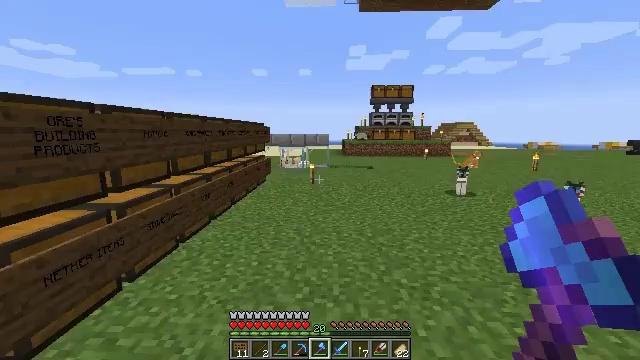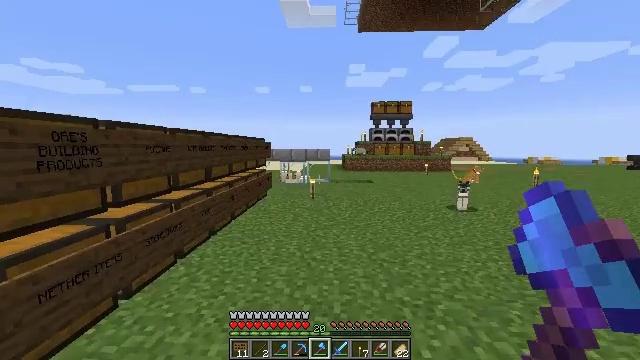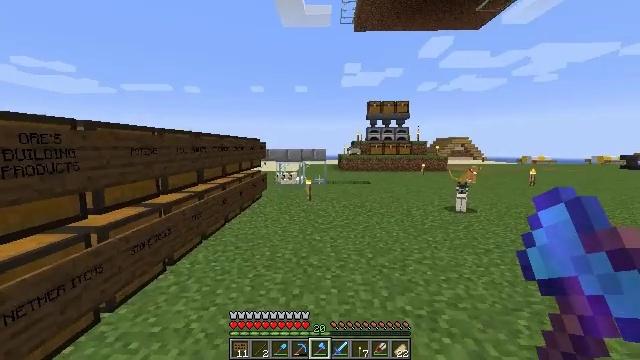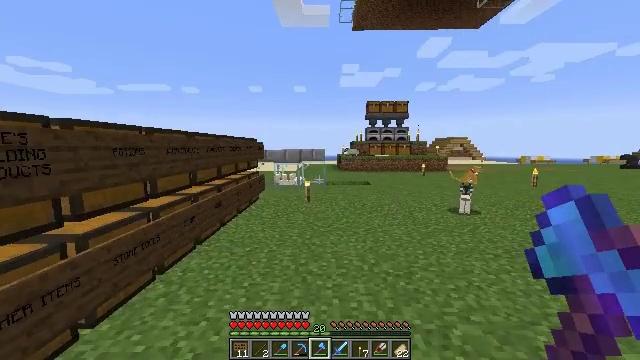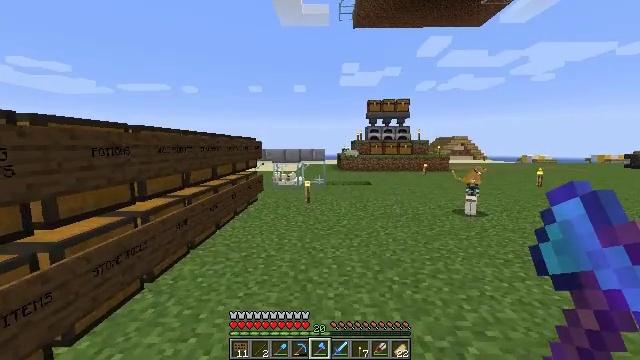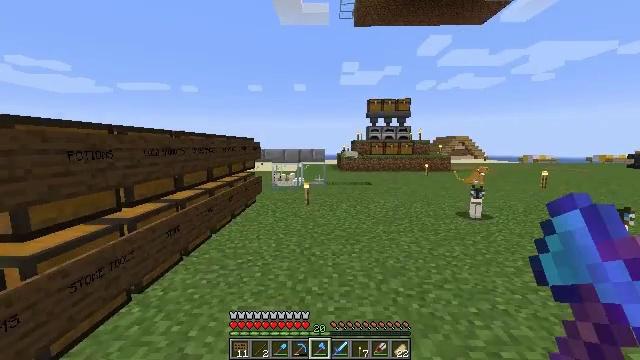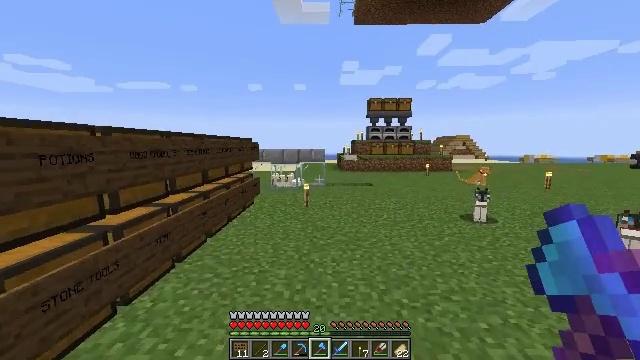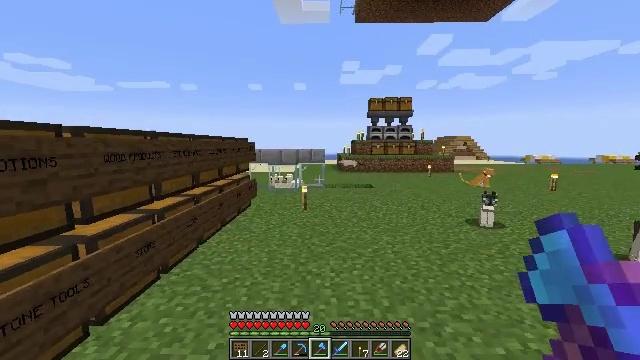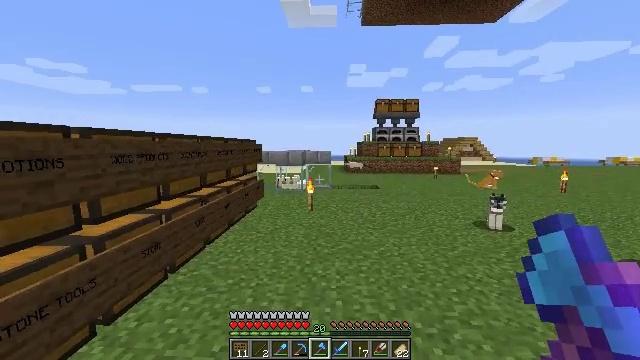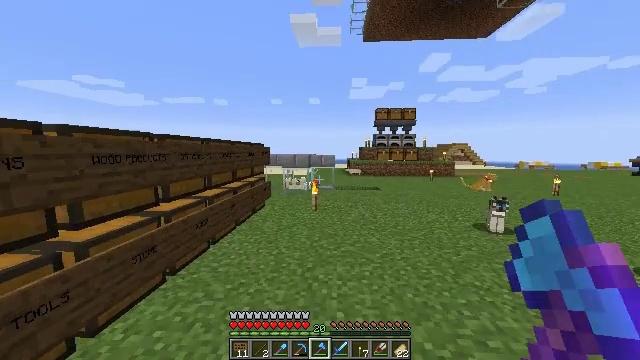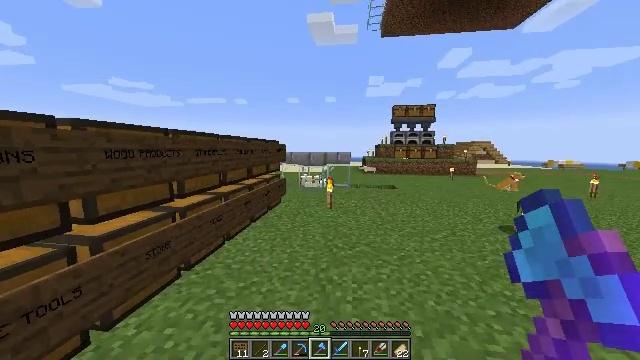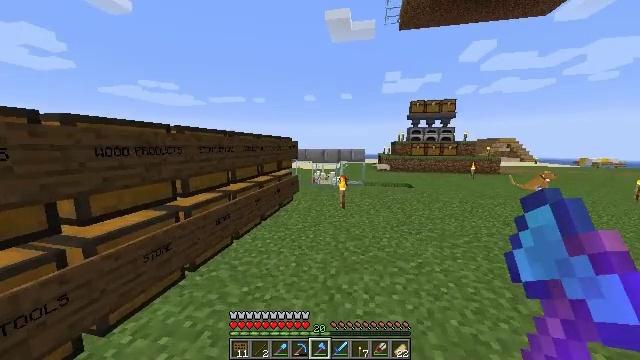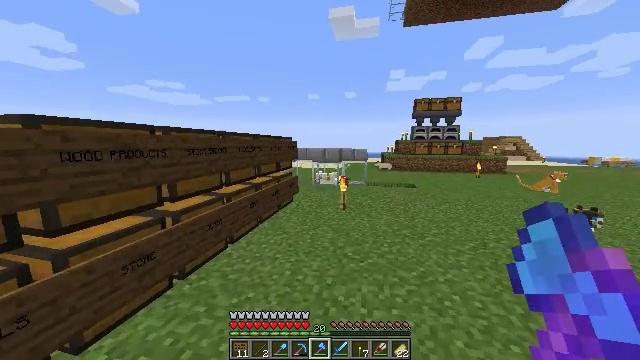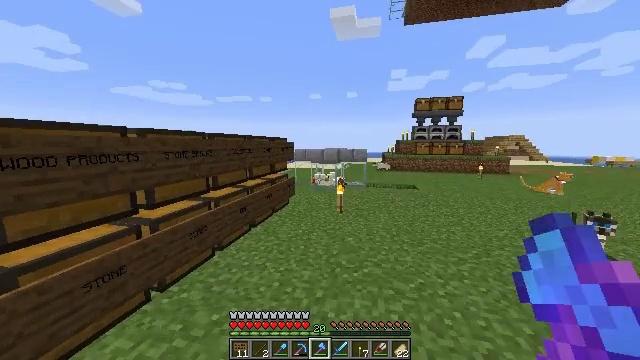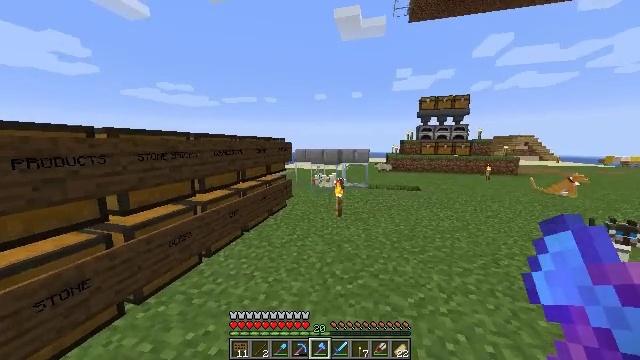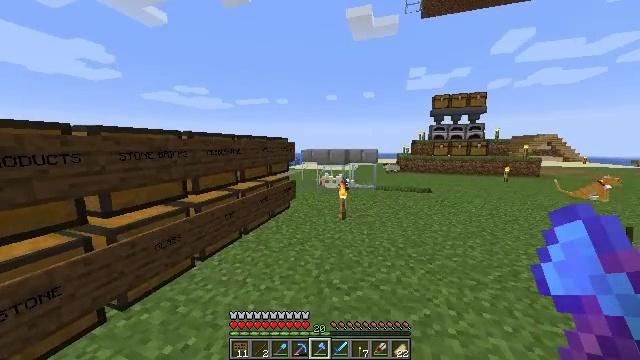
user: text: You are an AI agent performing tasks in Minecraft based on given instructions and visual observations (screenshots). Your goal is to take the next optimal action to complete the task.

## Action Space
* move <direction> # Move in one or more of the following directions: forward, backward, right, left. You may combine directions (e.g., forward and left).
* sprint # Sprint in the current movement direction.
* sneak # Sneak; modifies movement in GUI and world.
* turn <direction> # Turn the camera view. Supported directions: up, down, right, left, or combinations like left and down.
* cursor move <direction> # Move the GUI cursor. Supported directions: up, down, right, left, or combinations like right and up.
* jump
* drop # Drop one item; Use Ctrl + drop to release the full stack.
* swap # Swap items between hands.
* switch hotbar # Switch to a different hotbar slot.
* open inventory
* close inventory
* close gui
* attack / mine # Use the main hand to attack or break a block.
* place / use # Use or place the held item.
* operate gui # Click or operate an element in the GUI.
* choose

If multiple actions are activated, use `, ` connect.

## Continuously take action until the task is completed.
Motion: motion action
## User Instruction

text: Gather the torch from its position.
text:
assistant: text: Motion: move forward, turn up
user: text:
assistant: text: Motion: move forward
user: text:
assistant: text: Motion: move forward
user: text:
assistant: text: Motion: move forward
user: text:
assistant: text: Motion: move forward
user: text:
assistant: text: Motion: move forward
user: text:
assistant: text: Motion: move forward, sprint
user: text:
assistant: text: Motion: move forward, sprint, turn left
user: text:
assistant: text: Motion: move forward, sprint, turn left
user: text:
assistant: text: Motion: move forward, sprint, turn left
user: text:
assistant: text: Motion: move forward and move right, sprint, turn left
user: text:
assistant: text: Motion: move forward and move right, sprint, turn left
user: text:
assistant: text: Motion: move forward and move right
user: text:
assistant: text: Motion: move forward and move right, turn left
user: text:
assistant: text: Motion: move forward and move right, turn left
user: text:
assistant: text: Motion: move forward and move right, sprint, turn left
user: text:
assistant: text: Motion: move forward and move right, sprint, turn left
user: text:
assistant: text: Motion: move forward and move right, sprint, turn left
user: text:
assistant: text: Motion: move forward and move right, sprint, turn left
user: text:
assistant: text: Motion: move forward and move right, sprint, turn left
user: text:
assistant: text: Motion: move forward and move right, sprint, turn left
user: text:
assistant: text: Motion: move forward and move right, sprint, turn left
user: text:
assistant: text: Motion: move forward and move right, turn left
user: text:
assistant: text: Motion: move forward and move right, turn left
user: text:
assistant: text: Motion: move forward and move right, turn left
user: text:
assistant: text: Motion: move forward and move right, turn left
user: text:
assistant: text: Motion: move forward and move right, turn left and down
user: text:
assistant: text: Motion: move right, turn left and down
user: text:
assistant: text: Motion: turn left and down
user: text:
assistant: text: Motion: turn left and down